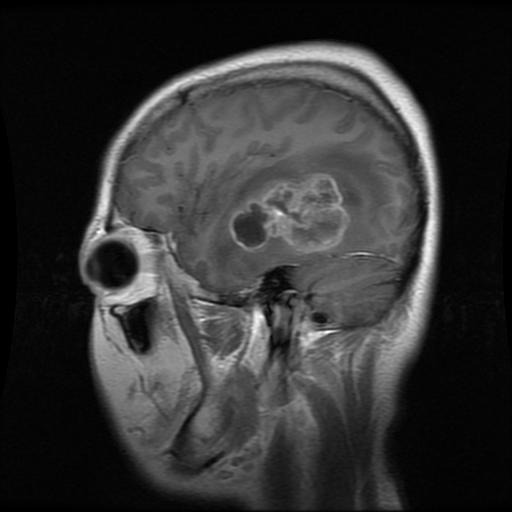
Label: glioma